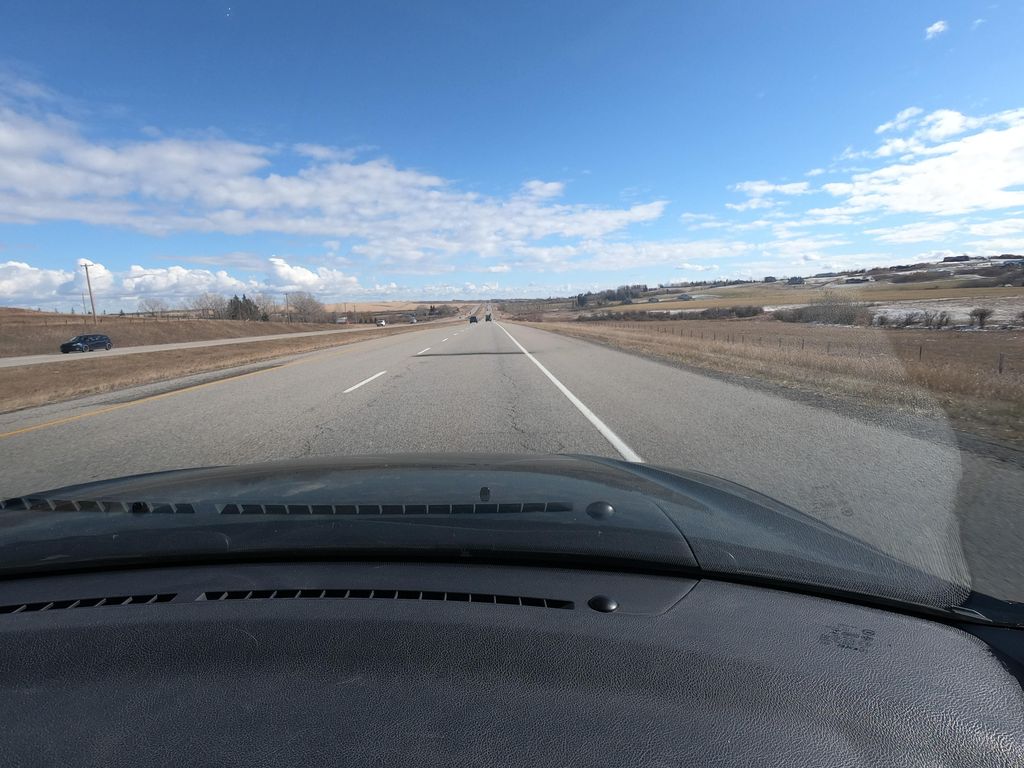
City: calgary